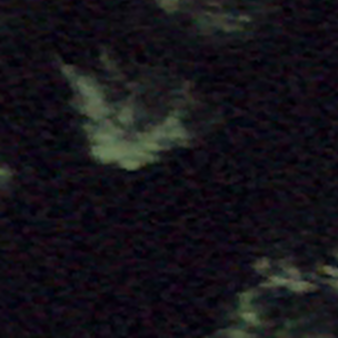
Label: other